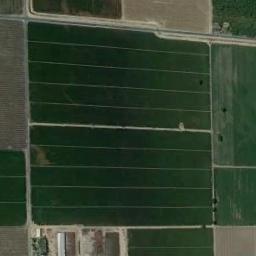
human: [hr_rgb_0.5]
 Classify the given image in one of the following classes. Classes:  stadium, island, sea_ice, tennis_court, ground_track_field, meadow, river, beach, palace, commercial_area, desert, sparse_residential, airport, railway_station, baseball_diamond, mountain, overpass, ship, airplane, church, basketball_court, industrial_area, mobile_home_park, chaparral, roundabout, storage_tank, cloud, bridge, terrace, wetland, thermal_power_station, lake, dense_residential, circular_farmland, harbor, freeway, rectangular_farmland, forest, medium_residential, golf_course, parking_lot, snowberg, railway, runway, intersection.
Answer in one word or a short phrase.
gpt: rectangular_farmland